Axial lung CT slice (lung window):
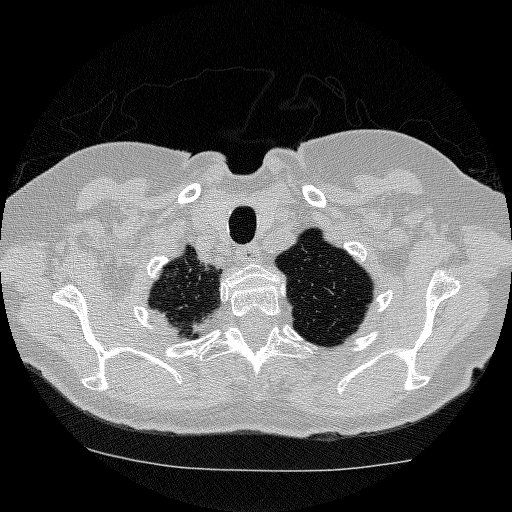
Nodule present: no